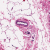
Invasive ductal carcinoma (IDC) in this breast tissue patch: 0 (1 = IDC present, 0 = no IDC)